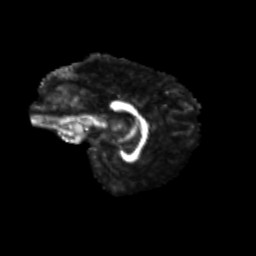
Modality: FA
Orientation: sagittal
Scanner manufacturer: siemens
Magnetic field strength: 3 T
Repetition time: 9.2 s
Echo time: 0.084 s